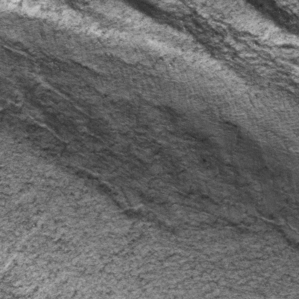
Label: frost